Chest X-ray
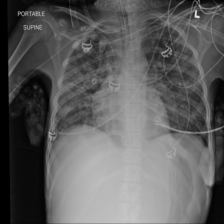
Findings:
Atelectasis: negative
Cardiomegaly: negative
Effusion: negative
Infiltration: positive
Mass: negative
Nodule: positive
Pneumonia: negative
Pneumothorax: negative
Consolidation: negative
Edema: negative
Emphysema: negative
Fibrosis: negative
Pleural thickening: negative
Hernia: negative